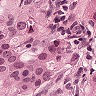
Metastatic tissue present: yes